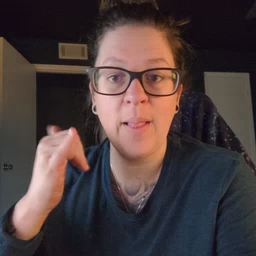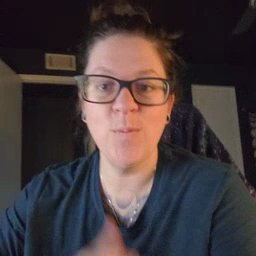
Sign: yellow